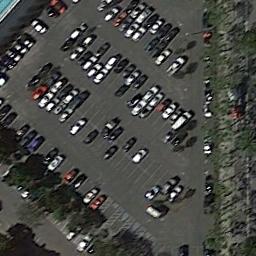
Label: parking_lot